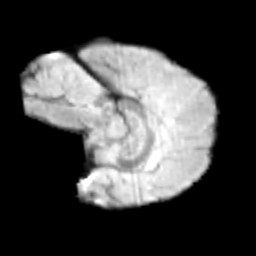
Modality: T2w
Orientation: sagittal
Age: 12
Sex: male
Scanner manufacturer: siemens
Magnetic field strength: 3 T
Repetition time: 3.8 s
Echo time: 0.07 s